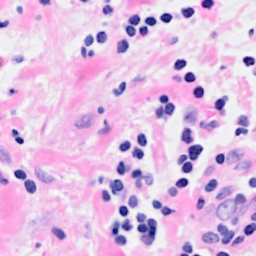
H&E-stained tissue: Breast